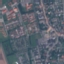
Land use / land cover: Residential